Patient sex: F
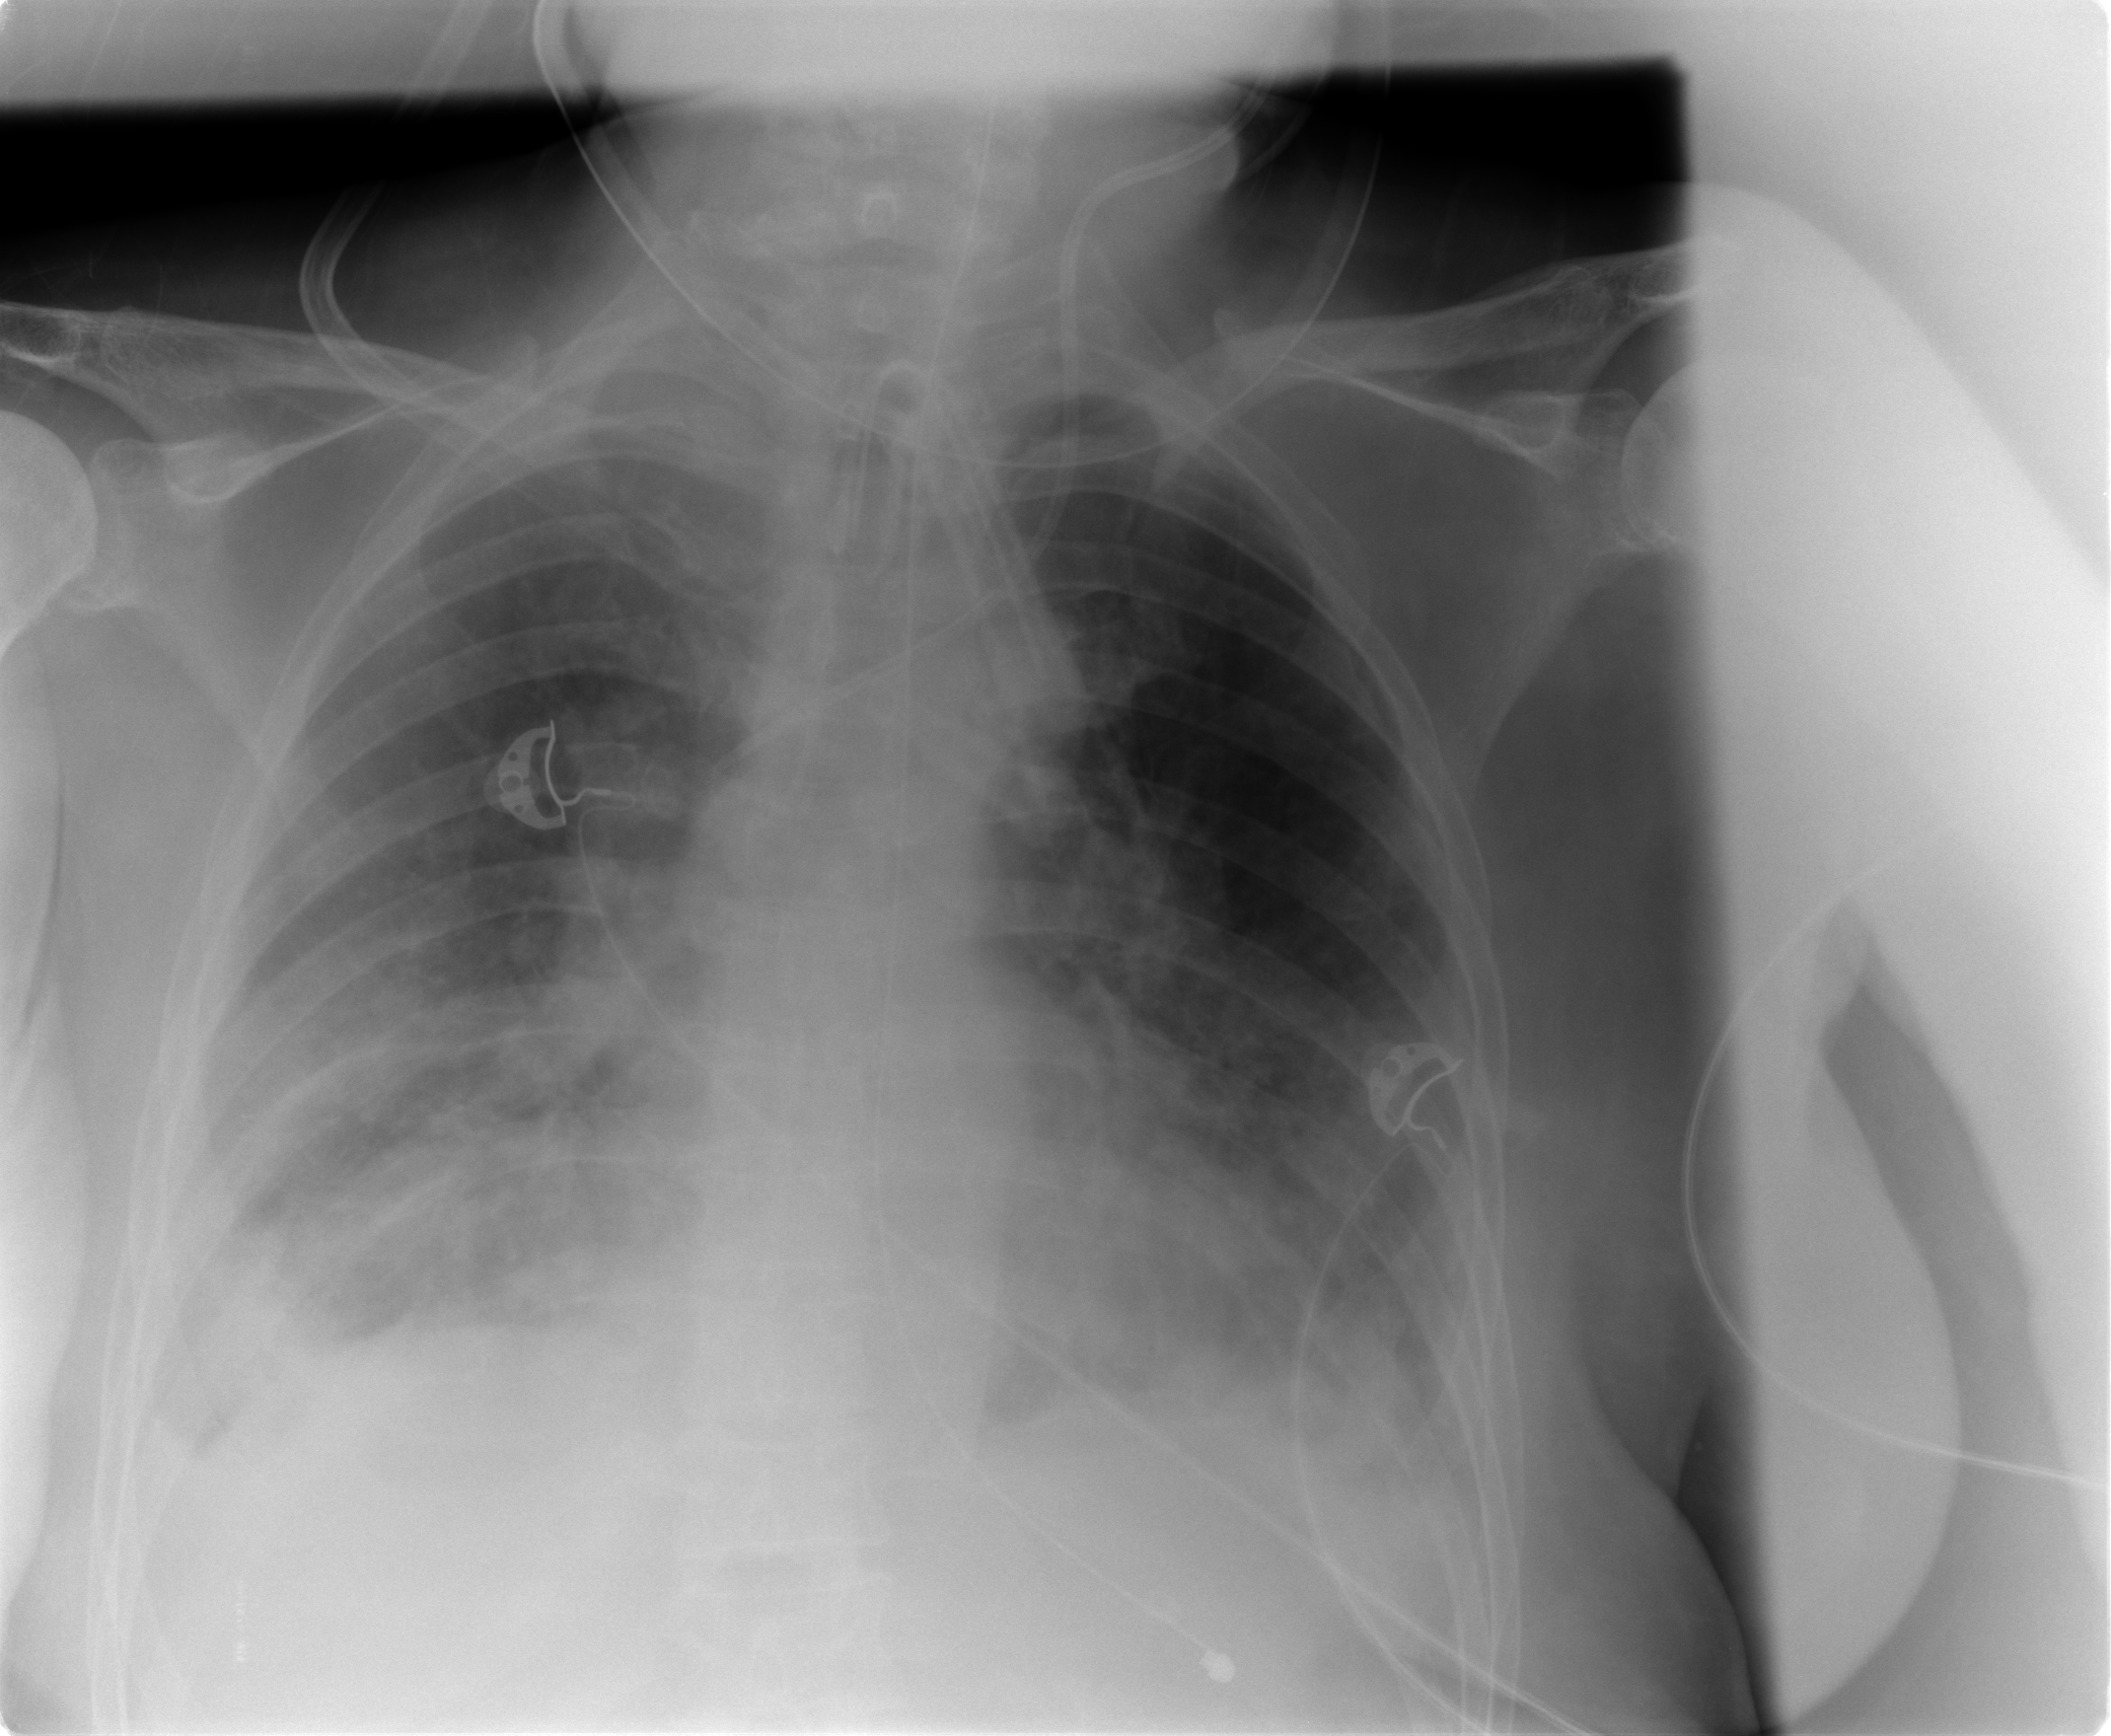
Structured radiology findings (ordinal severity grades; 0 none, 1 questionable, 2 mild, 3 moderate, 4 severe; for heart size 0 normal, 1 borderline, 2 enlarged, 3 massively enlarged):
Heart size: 0
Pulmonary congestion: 0
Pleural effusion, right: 2
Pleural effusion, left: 2
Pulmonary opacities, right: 2
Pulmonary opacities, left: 2
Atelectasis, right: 2
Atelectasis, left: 2